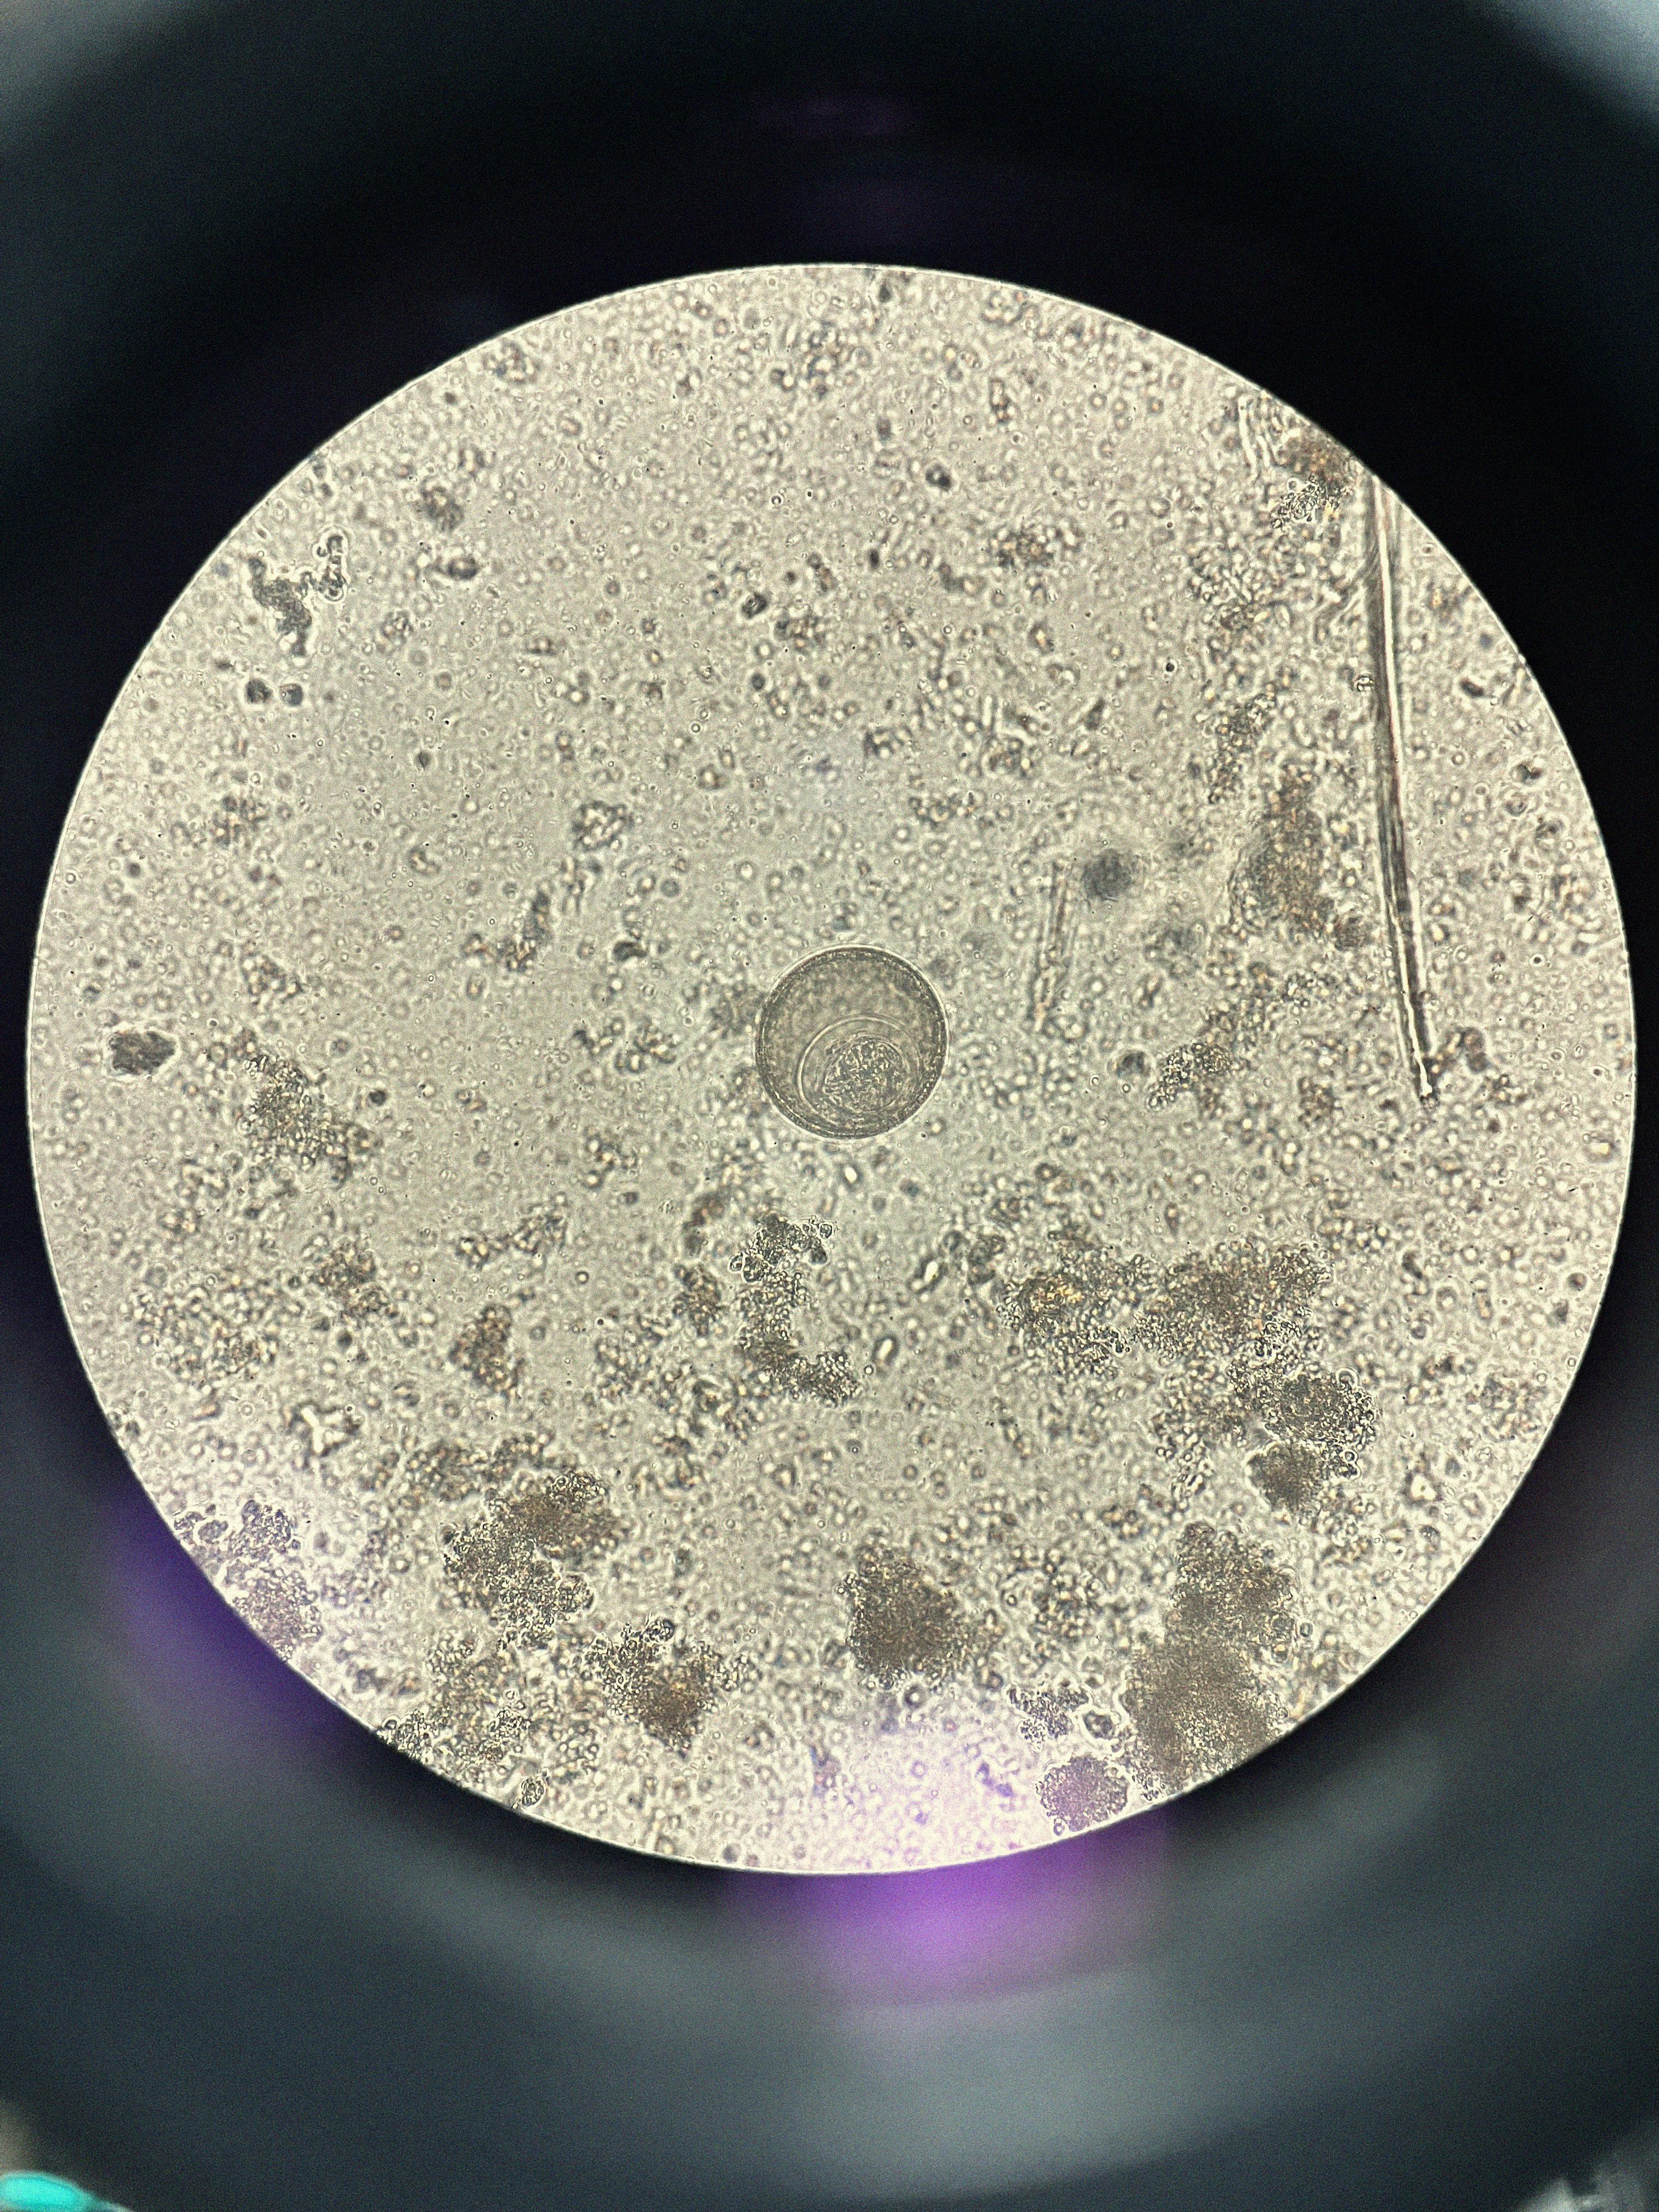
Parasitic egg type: Hymenolepis diminuta